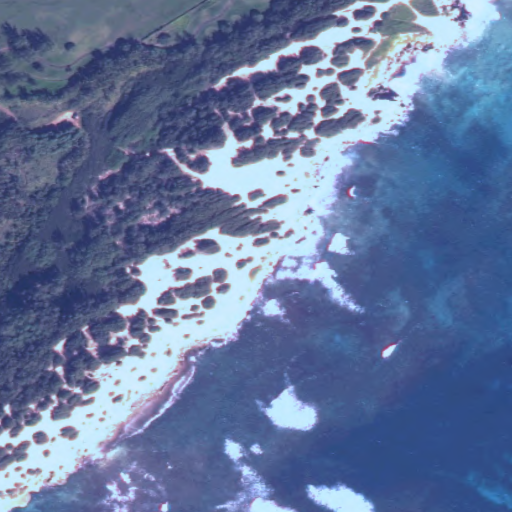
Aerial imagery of cliff(s) in Hawaii named Makawehi Bluff containing only unknown